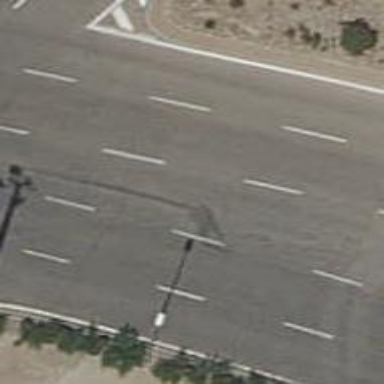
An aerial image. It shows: Primary highway.